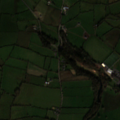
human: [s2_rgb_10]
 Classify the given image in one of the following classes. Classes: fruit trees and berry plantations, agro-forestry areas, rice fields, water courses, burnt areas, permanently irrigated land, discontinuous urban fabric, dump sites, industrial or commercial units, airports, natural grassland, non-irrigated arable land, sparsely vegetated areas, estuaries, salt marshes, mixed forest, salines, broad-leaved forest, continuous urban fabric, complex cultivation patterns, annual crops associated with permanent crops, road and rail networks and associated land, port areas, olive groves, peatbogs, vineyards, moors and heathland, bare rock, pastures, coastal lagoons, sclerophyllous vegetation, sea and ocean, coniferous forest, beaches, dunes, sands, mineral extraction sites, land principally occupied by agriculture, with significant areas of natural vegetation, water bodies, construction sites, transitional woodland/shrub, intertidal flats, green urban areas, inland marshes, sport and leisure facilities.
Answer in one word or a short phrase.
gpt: discontinuous urban fabric, pastures